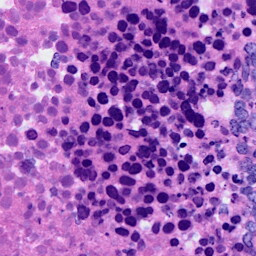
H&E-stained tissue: Ovarian